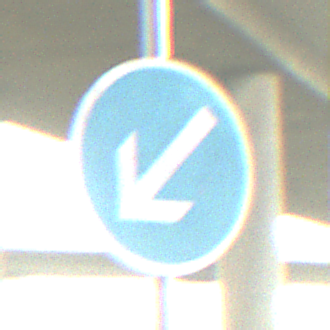
Verkehrszeichen: VorgeschriebeneVorbeifahrtLinks
Umgebung: Outdoor, Suburban
Tageszeit: SunriseSunset
Wetter: PartlyCloudy
Licht: Natural
Jahreszeit: NotSpecified
Kontrast: MediumContrast